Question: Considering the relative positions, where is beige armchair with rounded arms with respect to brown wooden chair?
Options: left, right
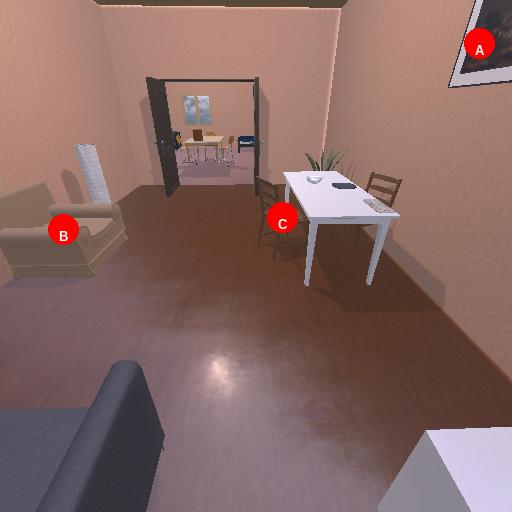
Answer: left